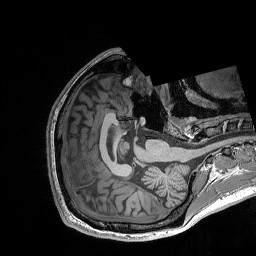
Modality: T1w
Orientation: axial
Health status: healthy
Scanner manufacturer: siemens
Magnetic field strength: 3 T